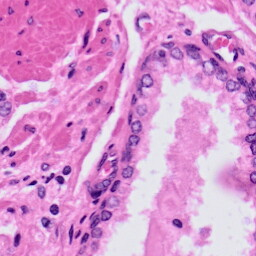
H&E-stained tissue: Prostate